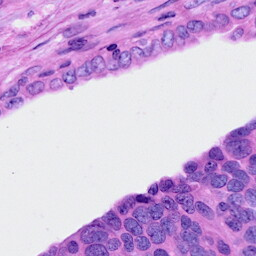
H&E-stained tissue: Ovarian